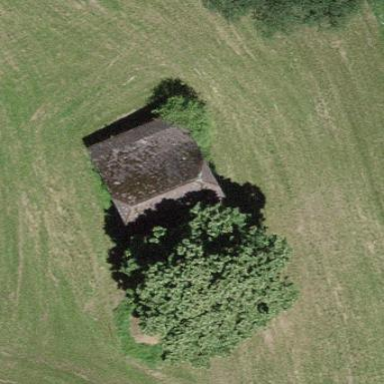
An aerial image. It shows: Rural barn.